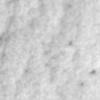
Label: no_change